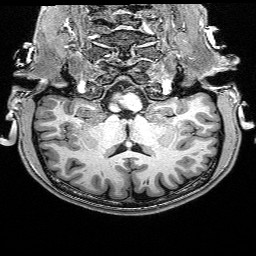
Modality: T1w
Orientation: sagittal